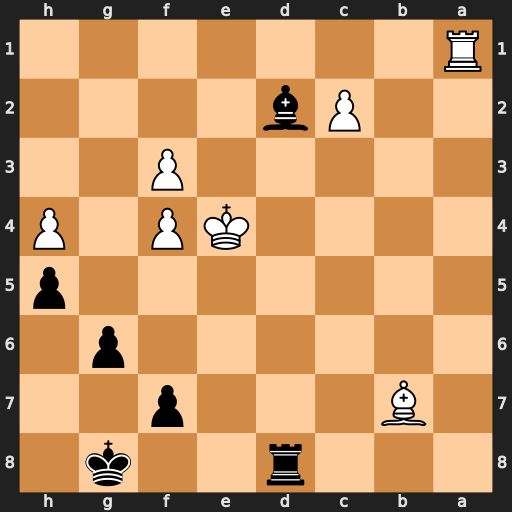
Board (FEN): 3r2k1/1B3p2/6p1/7p/4KP1P/5P2/2Pb4/R7
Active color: b
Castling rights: -
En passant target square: -
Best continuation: f5+ Ke5 Bc3+